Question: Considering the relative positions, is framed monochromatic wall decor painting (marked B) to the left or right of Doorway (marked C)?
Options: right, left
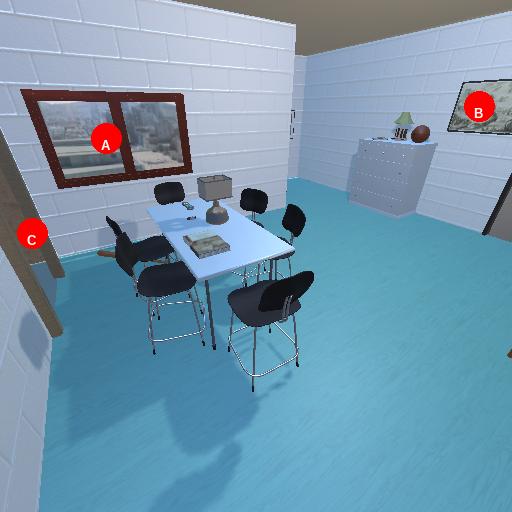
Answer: right